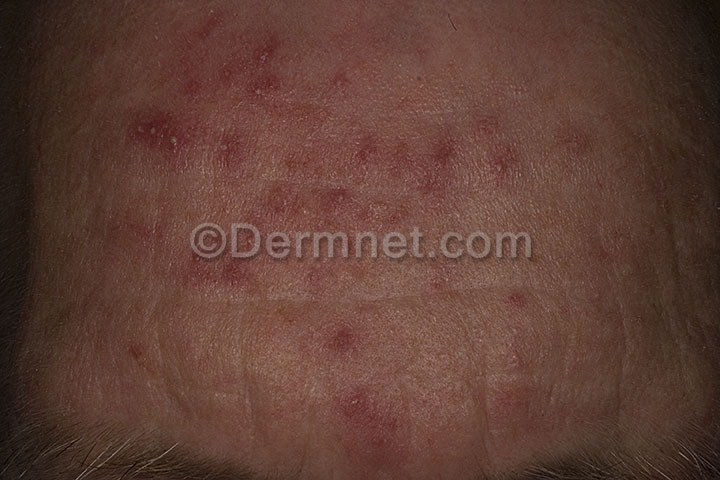
Disease: Acne and Rosacea Photos